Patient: sex M, age 42
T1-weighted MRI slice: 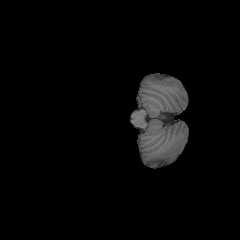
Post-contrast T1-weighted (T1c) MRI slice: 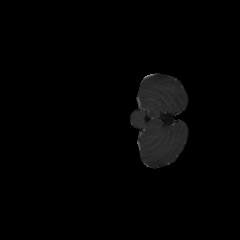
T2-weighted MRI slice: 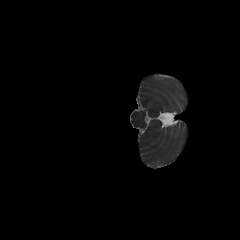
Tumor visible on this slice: no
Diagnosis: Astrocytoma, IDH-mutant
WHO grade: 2